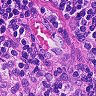
Metastatic tissue present: no